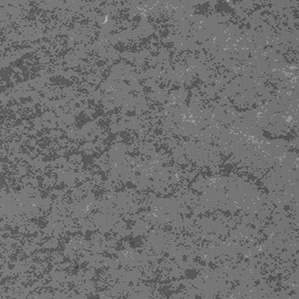
Label: frost